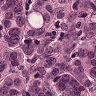
Metastatic tissue present: yes